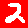
Digit: 2